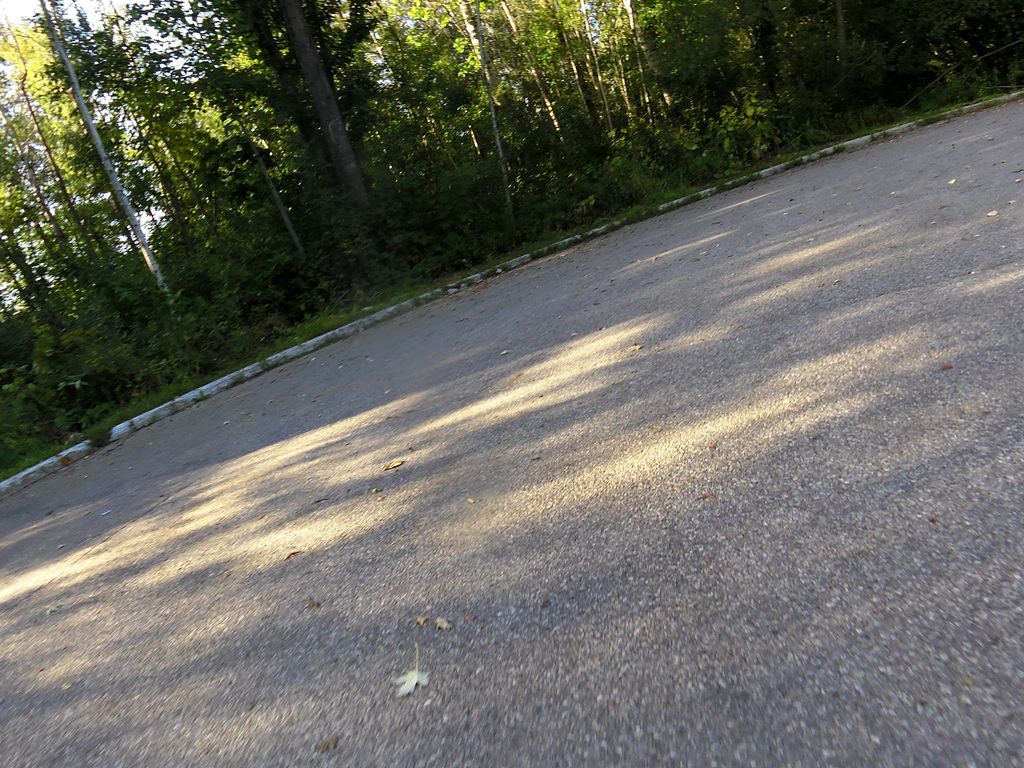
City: ottawa-gatineau